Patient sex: M
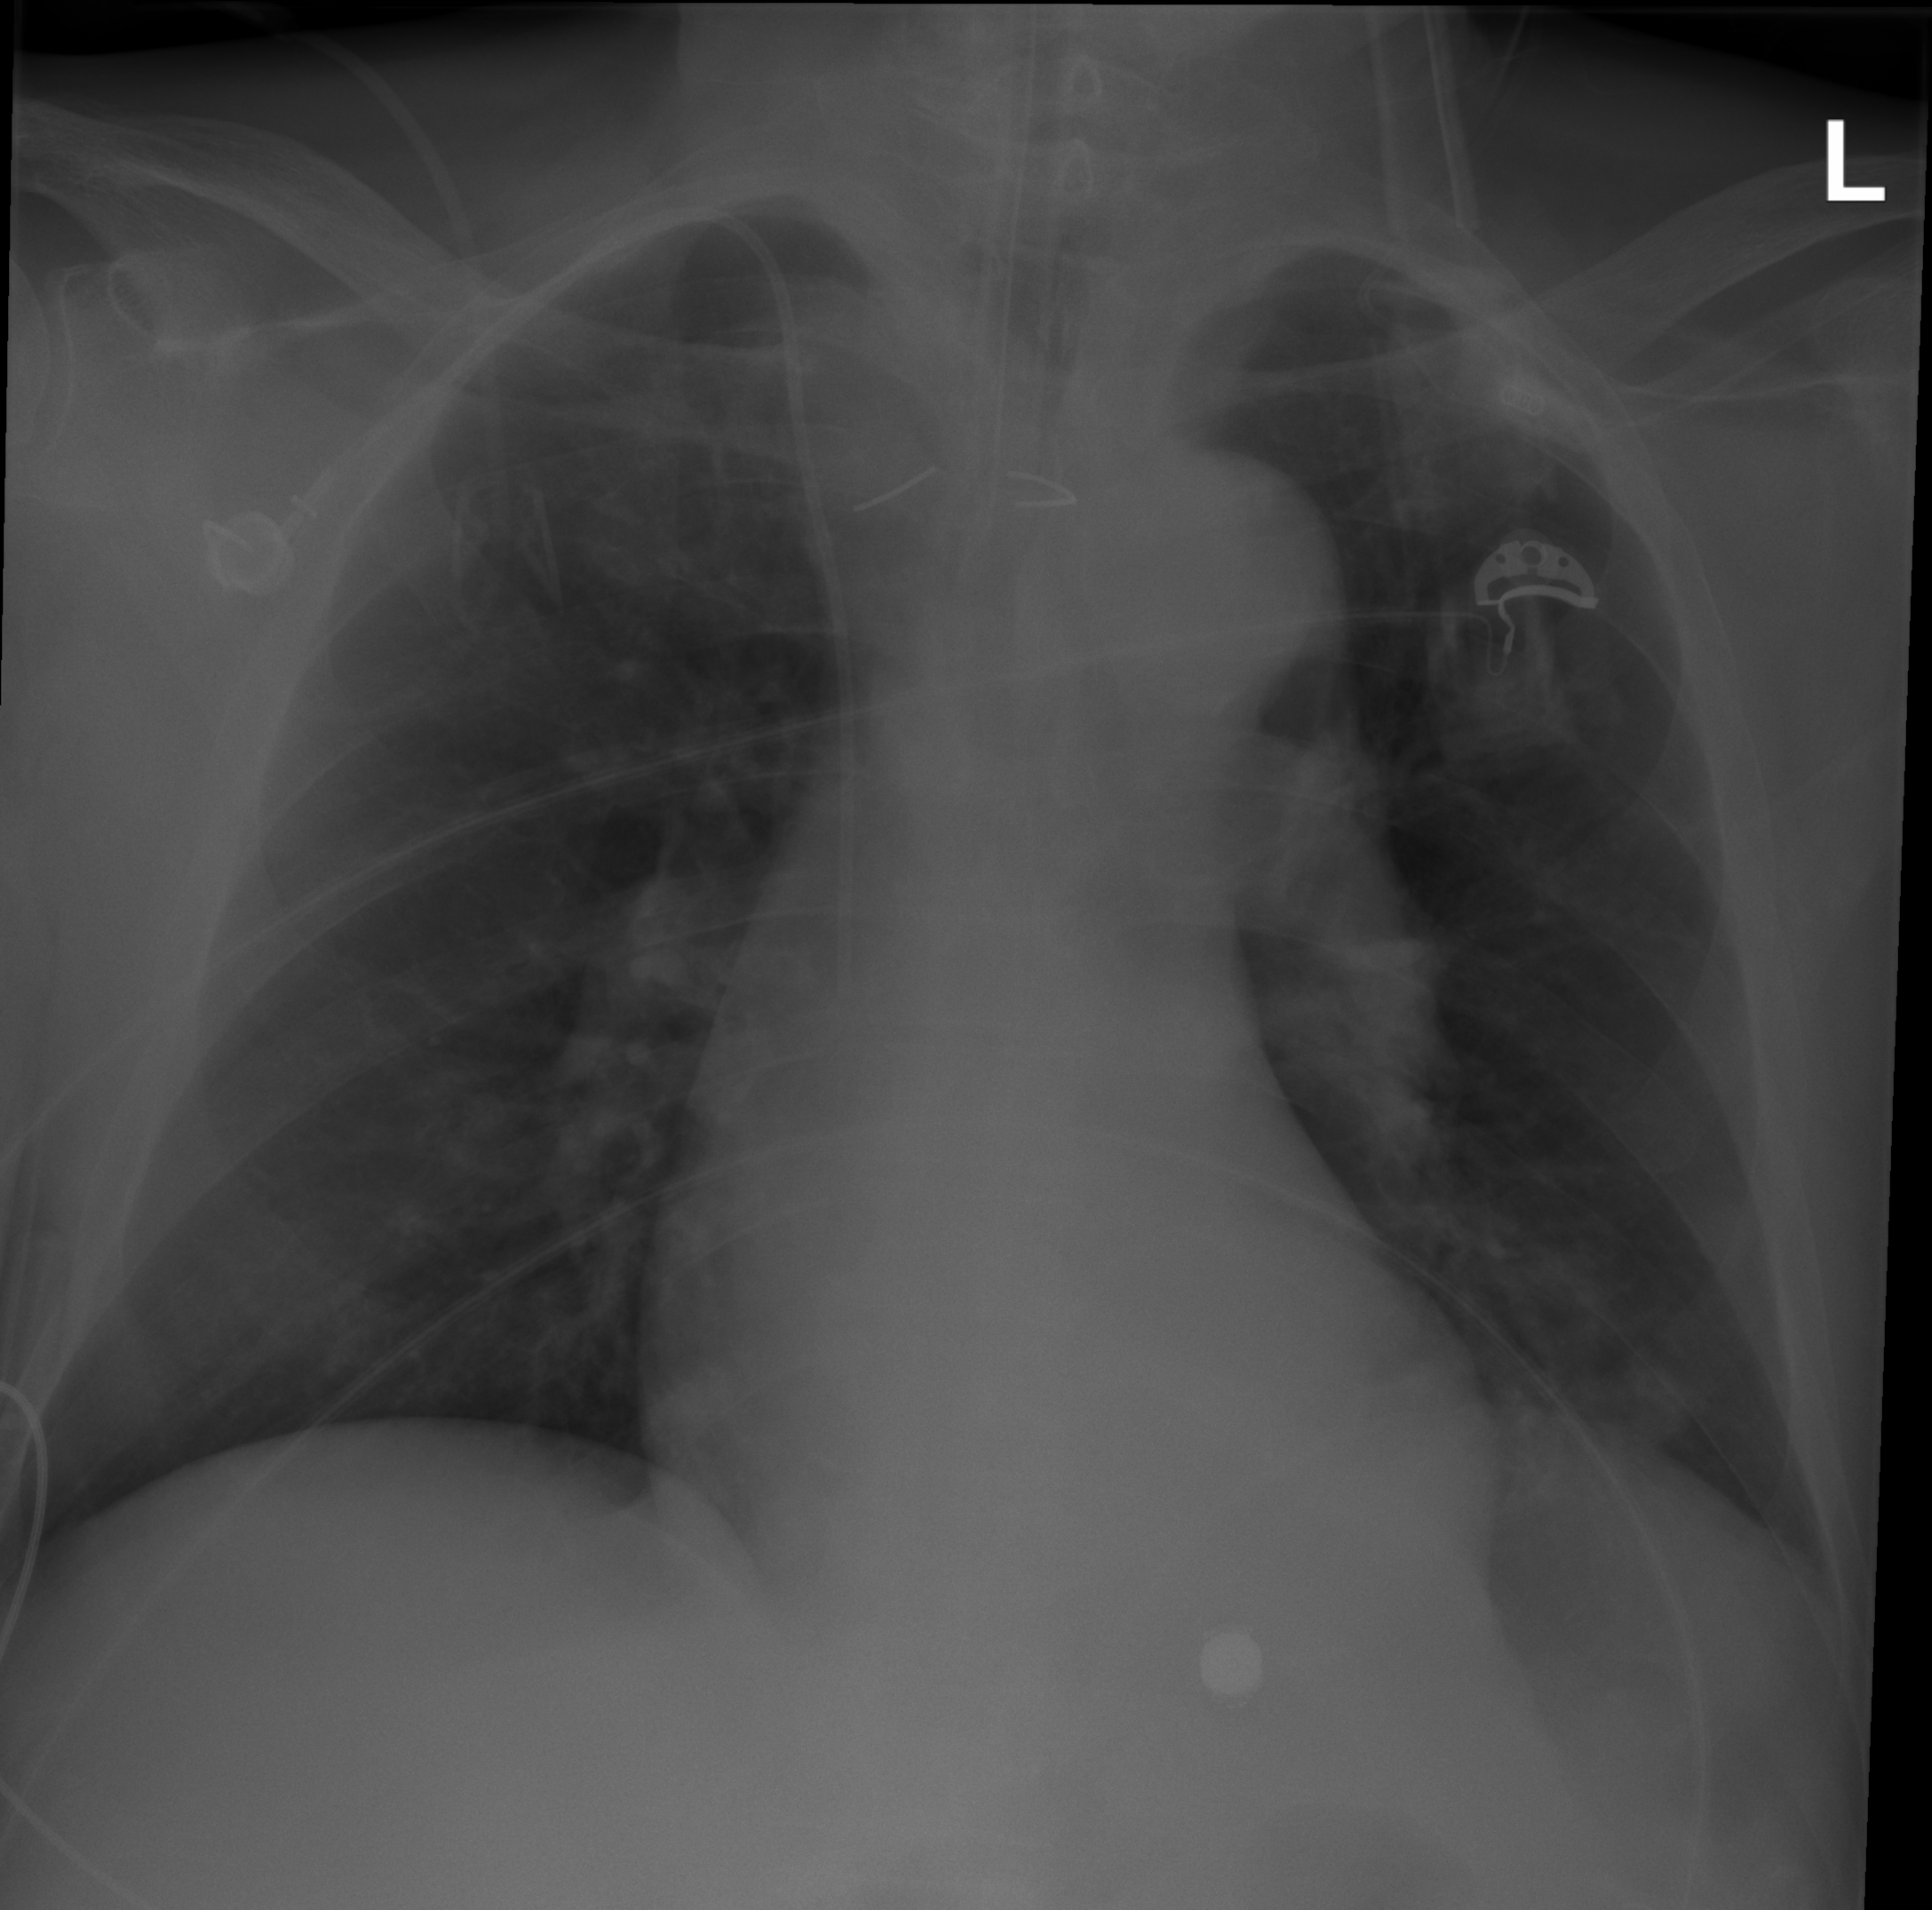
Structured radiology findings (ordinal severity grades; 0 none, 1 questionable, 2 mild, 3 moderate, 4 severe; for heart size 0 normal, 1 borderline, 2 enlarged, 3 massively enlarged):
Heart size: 0
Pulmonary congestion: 0
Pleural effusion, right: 0
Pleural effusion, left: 0
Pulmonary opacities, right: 0
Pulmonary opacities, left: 0
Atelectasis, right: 0
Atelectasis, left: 2